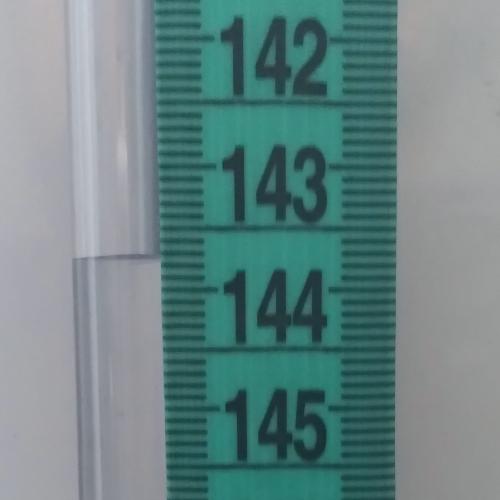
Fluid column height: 143.7 cm